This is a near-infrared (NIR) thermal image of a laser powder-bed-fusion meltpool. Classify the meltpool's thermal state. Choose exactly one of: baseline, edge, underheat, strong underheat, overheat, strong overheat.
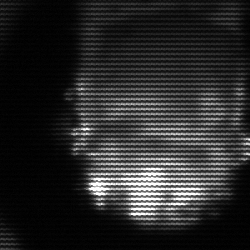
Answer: baseline